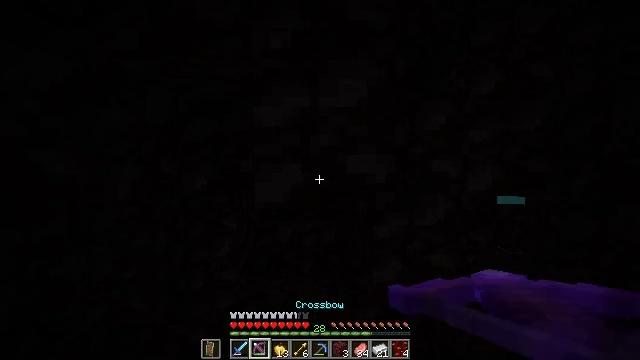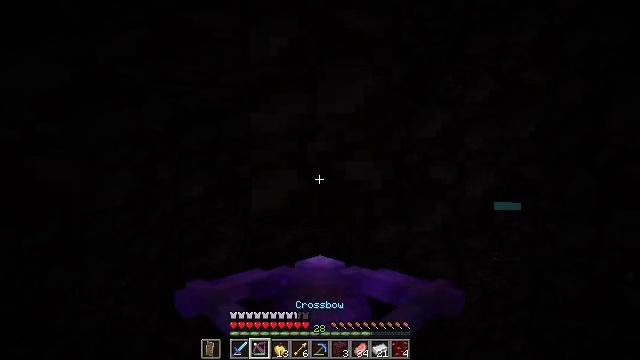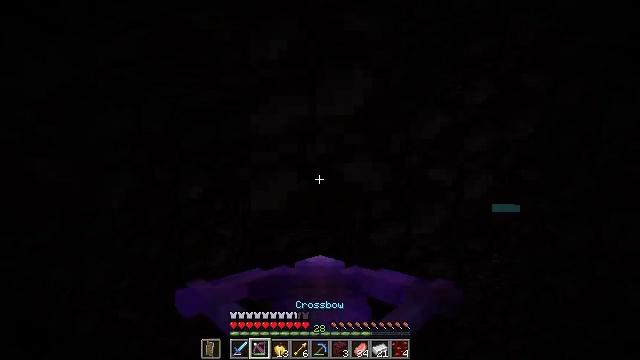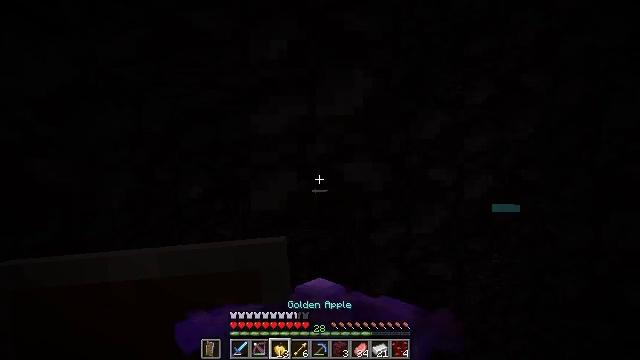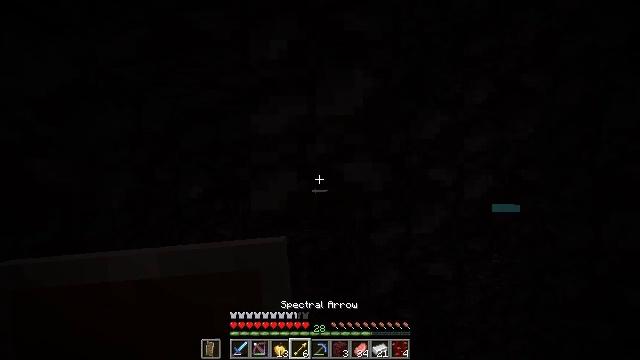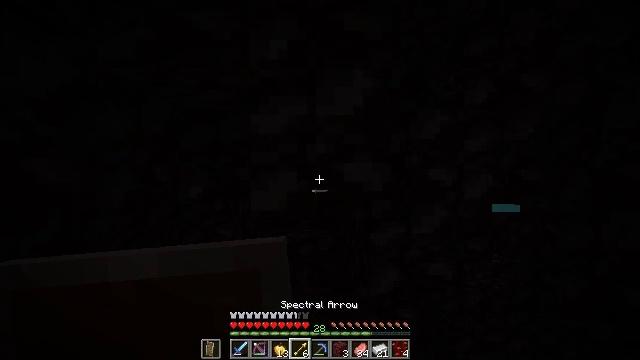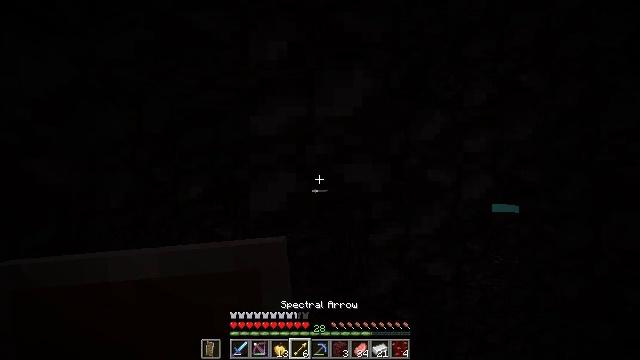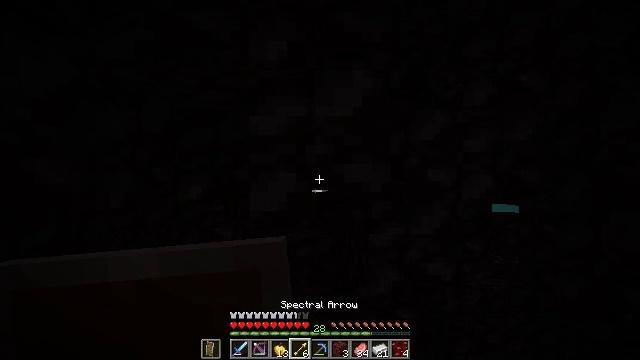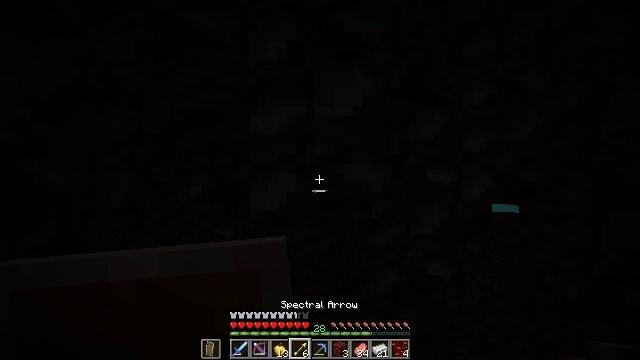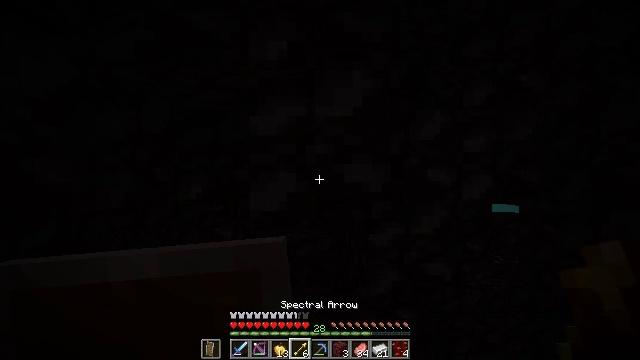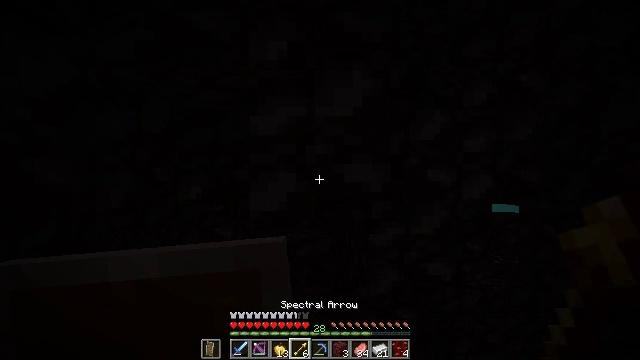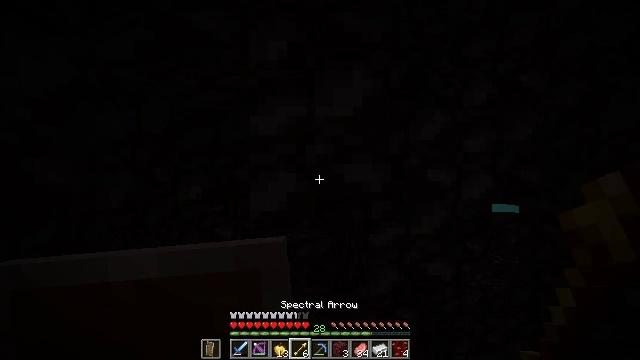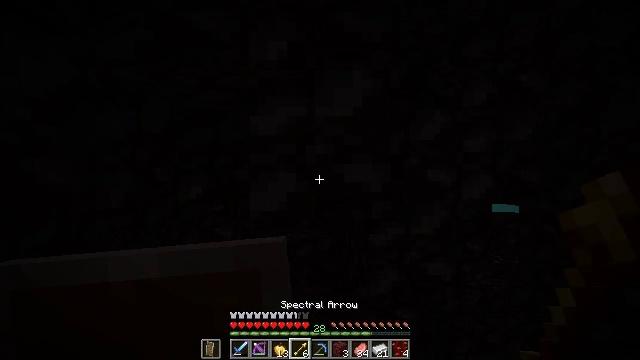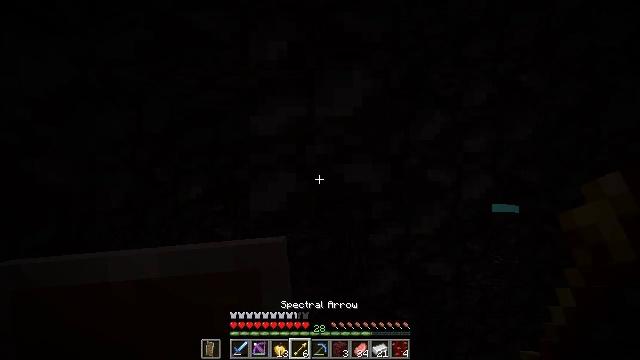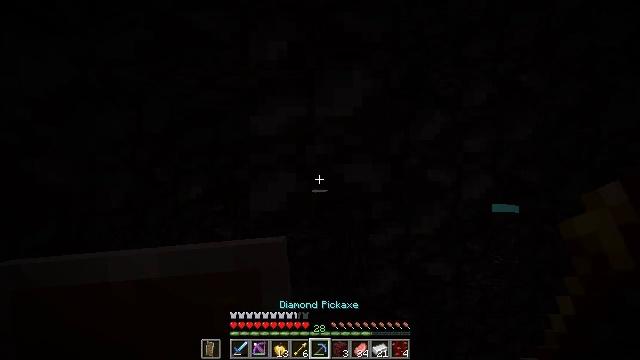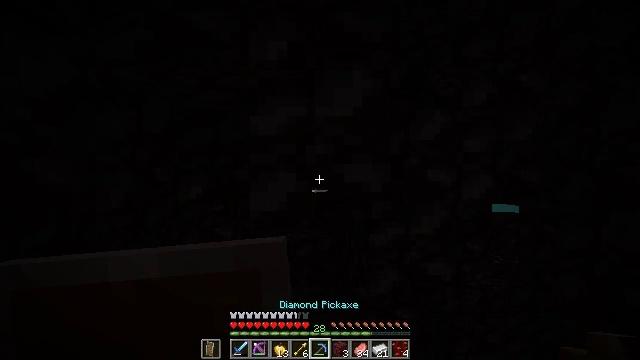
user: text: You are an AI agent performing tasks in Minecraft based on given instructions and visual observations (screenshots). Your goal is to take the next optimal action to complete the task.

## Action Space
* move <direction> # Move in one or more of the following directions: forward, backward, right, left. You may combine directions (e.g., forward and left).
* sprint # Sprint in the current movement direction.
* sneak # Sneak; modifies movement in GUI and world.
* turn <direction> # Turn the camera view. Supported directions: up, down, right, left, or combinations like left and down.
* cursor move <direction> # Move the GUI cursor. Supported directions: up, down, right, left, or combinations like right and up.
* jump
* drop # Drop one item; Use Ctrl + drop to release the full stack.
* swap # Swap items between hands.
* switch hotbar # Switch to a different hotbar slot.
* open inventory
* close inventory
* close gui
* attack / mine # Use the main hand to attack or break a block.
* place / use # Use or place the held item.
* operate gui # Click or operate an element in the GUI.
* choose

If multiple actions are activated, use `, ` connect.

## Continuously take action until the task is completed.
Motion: motion action
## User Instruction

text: Gather blackstone for crafting.
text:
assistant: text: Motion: sneak, turn up
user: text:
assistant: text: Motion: sneak
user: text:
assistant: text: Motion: sneak
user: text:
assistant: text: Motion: sneak
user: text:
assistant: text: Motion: sneak
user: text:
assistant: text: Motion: sneak
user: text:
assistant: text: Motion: sneak
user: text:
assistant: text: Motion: sneak
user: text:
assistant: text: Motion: sneak
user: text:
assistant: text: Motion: sneak
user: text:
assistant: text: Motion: sneak
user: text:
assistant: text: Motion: sneak
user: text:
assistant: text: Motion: sneak
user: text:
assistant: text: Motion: sneak
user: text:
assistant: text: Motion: sneak
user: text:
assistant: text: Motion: sneak
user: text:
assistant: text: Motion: sneak
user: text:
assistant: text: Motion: sneak
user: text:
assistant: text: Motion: sneak
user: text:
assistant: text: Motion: sneak
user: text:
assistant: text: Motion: sneak
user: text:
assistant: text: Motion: sneak, attack / mine
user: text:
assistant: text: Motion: move forward, sneak, attack / mine
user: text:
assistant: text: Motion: move forward, sneak, attack / mine
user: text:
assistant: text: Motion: move forward, sneak, attack / mine
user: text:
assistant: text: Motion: move forward, sneak, attack / mine
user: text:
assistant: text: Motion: move forward, sneak, attack / mine
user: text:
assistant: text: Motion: move forward, sneak, attack / mine
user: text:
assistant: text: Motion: move forward, sneak, turn right, attack / mine
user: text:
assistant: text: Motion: sneak, turn right, attack / mine